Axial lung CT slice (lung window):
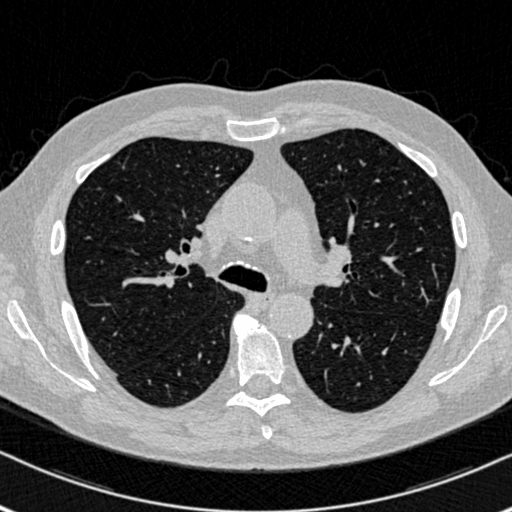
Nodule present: no